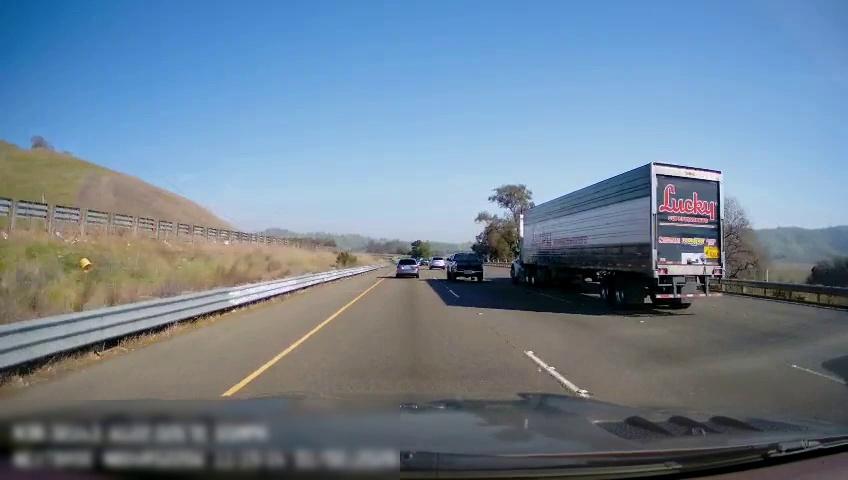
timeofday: Day
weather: Sunny
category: Drivable Space
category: Vehicles | Truck
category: Vehicles | SUV
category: Vehicles | Truck
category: Vehicles | SUV
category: Lanes | Current Lane
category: Lanes | Current Lane
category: Lanes | Alternate Lane